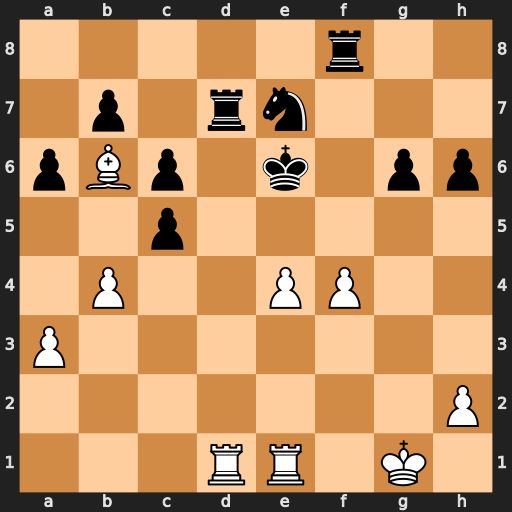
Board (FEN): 5r2/1p1rn3/pBp1k1pp/2p5/1P2PP2/P7/7P/3RR1K1
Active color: w
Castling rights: -
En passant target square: -
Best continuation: f5+ gxf5 exf5+ Kf6 Rxd7